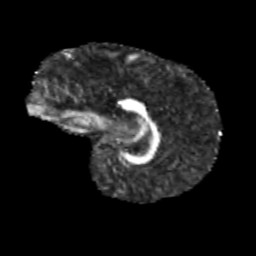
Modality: FA
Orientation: sagittal
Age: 12
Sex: male
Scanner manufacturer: siemens
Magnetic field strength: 3 T
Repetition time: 3.8 s
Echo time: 0.07 s